Question: Is it possible to achieve something similar to the attachment using imageviewer. I already have images loaded using the DefaultListModel but I would like something similar to the screenshot where part of the next image shows so the user knows there is a next image and if possible the slider at the bottom of the screen.
Thanks
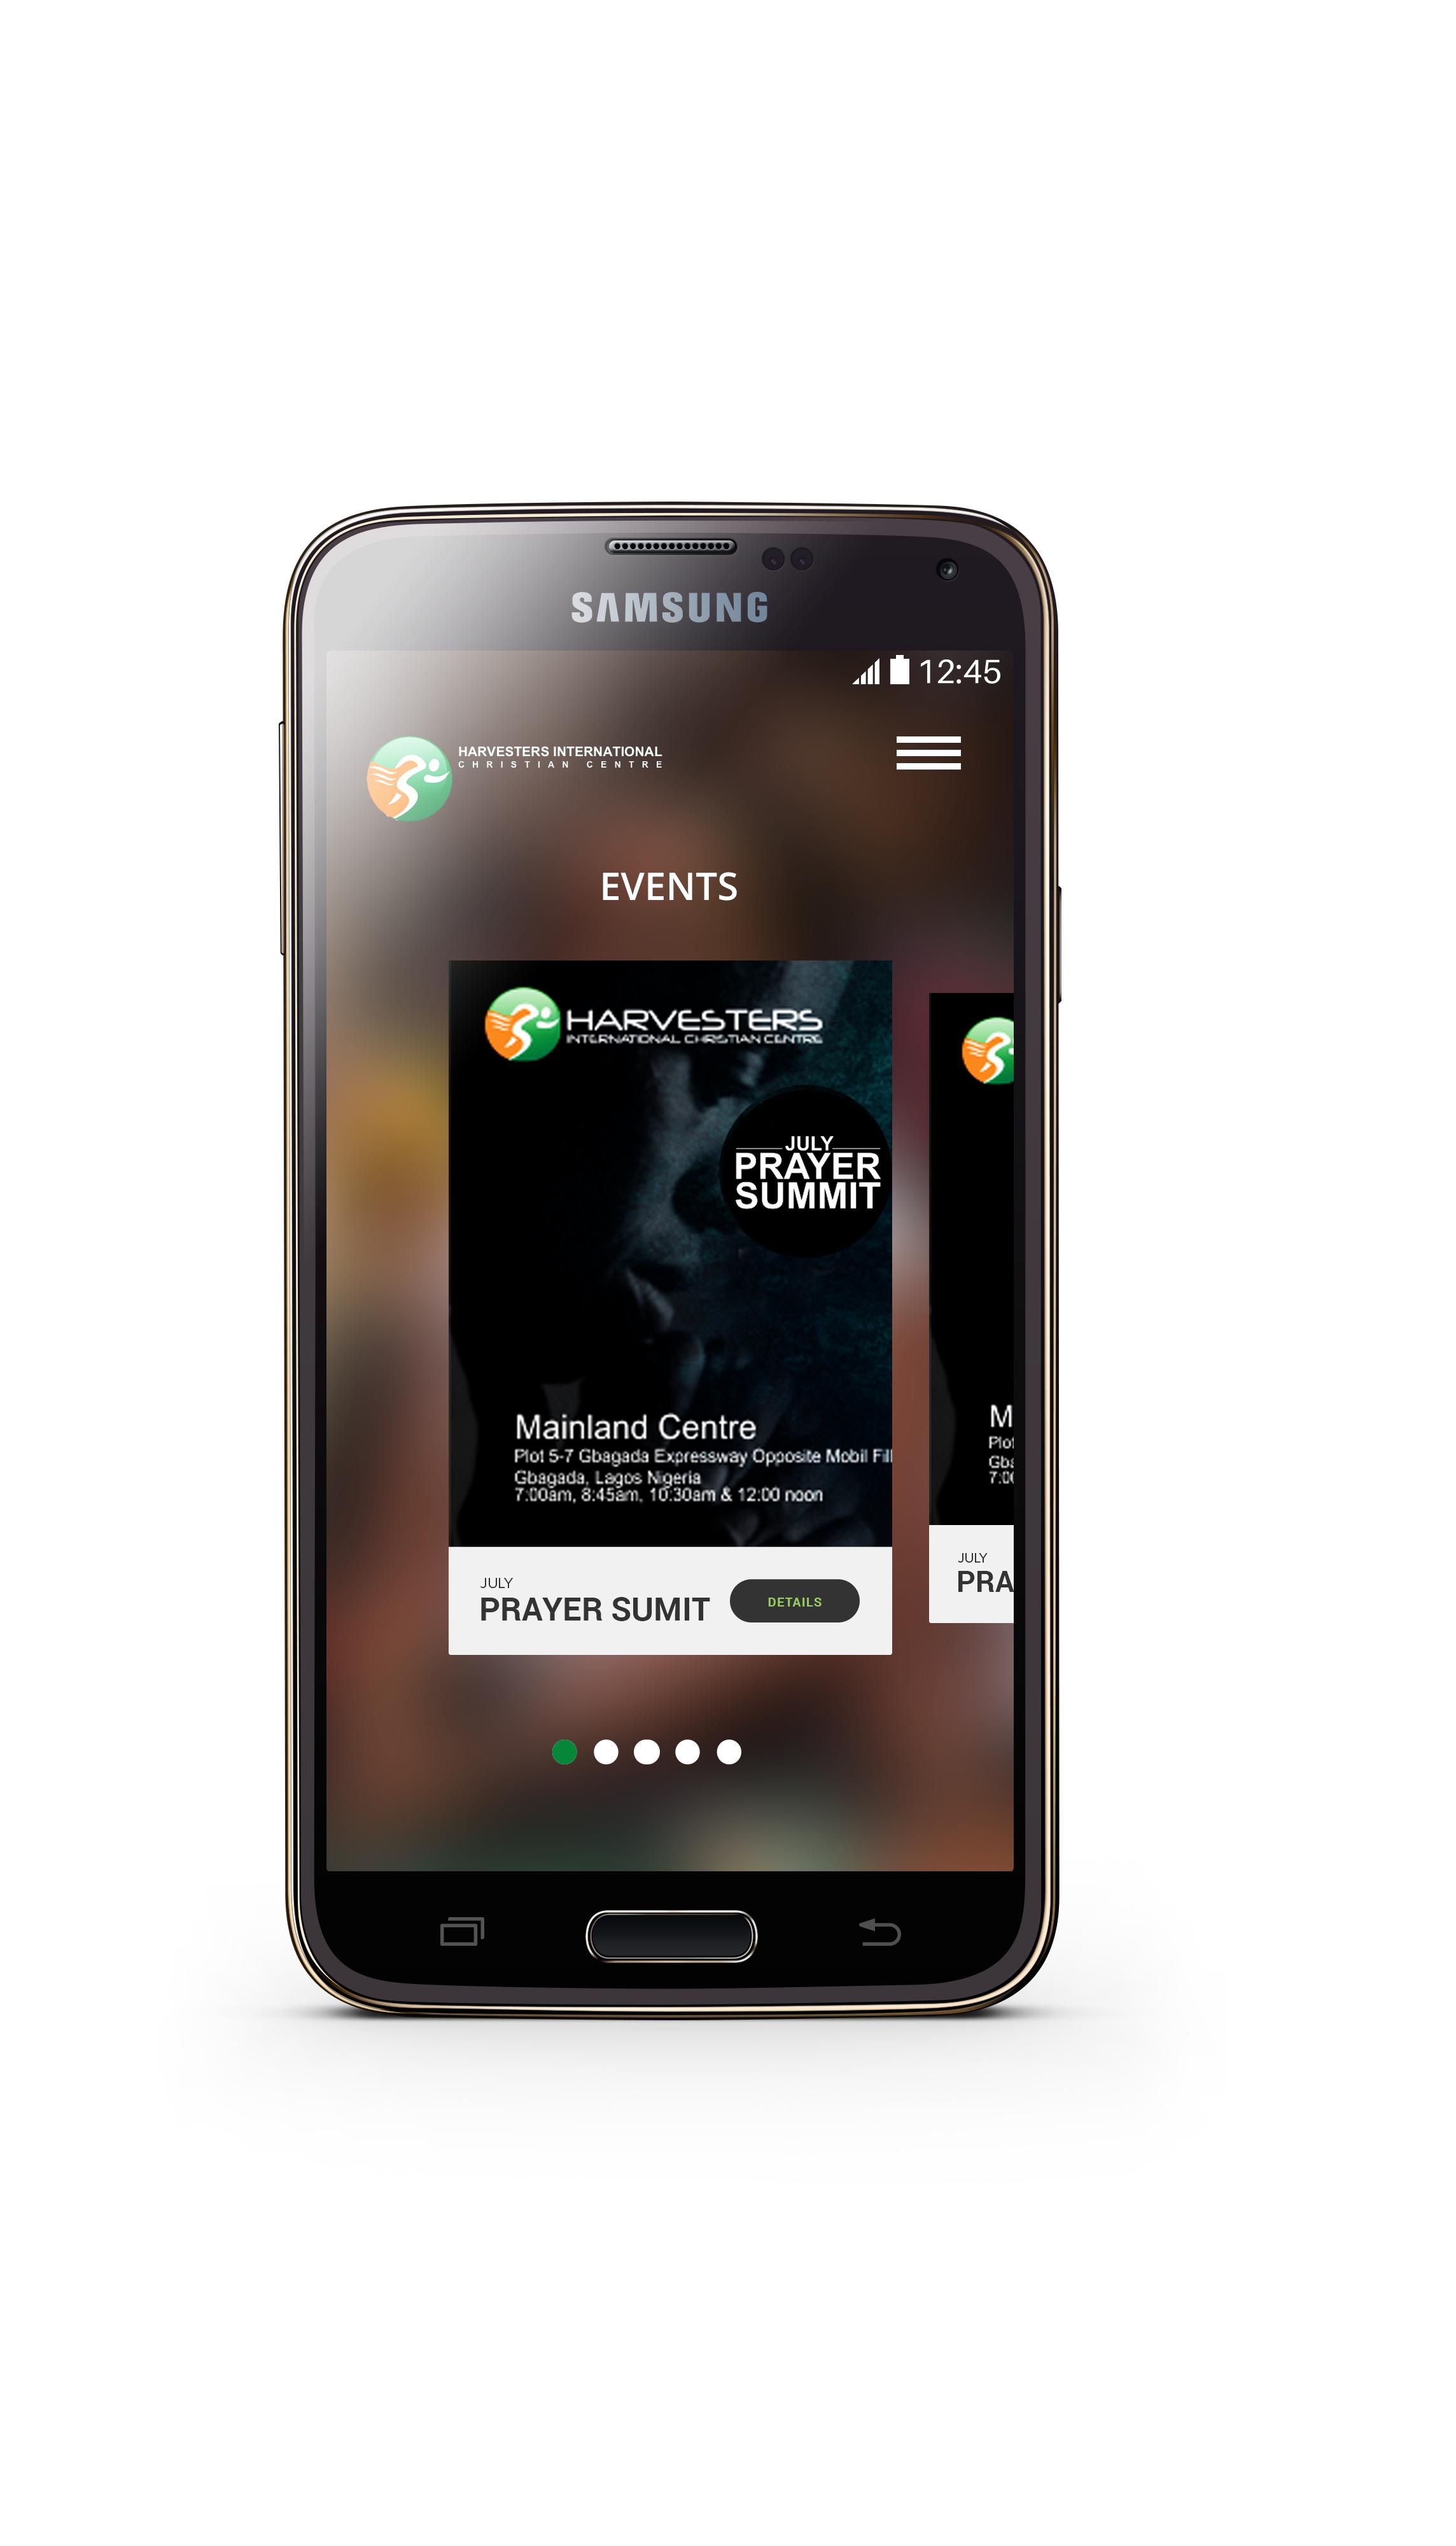
Answer: Most of the people who did that used the 'Tabs' widget which is more suitable for that sort of usage. You can see some discussion of this here:
<URL>